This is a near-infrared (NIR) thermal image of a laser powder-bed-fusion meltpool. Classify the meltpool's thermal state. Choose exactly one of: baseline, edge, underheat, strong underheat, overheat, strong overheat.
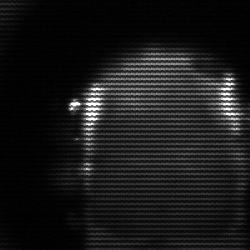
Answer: baseline